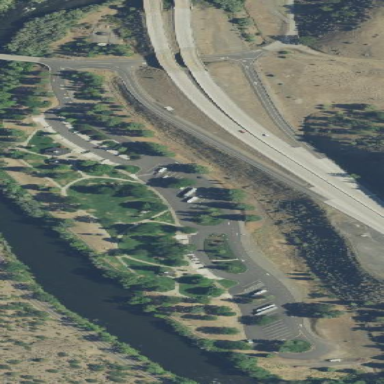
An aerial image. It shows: Rest area along the road with picnic tables.